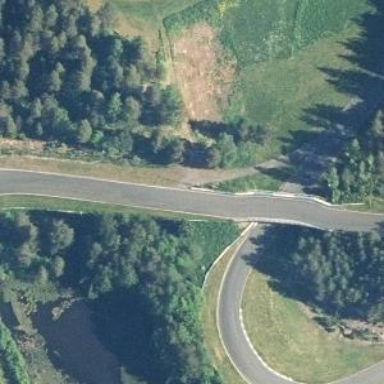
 with intermediate level of difficulty. It's groomed for classic and skating styles."